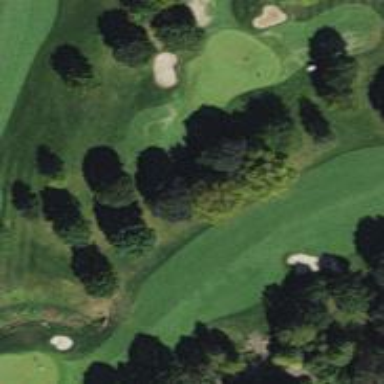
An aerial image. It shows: Well-maintained grassy golf fairway for the sport of golf.